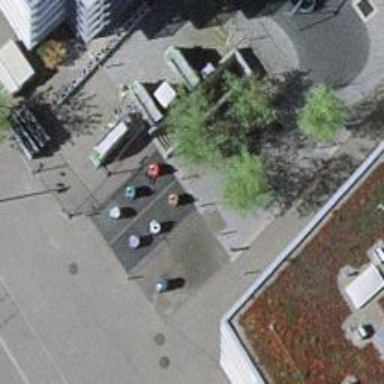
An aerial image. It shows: Recycling container for recycling.